Question: Game Rule: Clicking a light toggles itself and its adjacent (up, down, left, right) lights. What is the minimum number of clicks required to turn off all the lights?
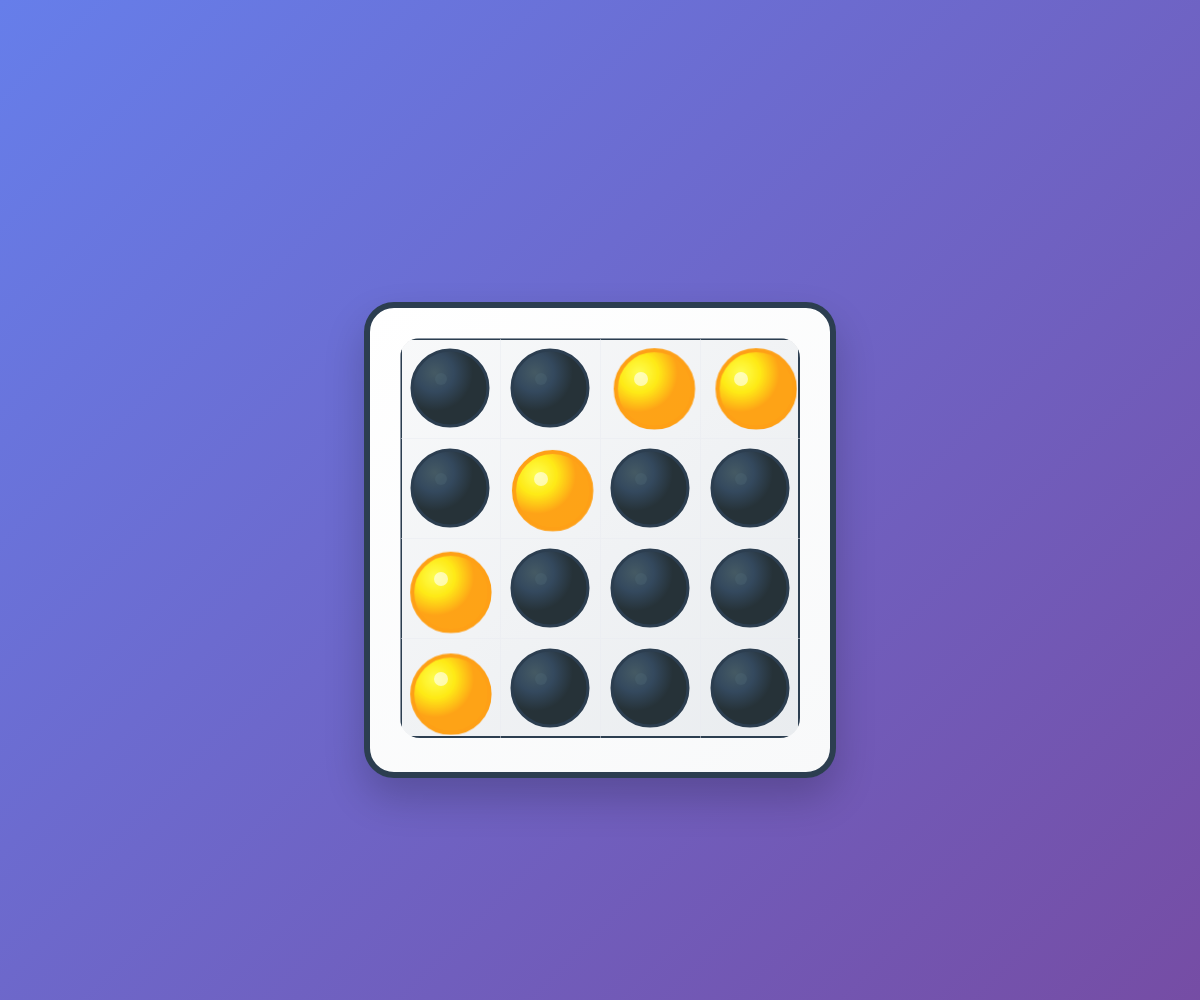
Answer: 3